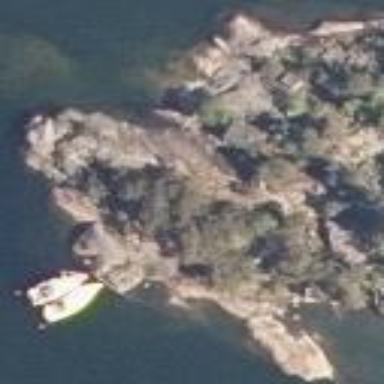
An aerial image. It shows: Landscape of bare rock.